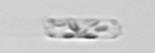
Label: Cerataulina_pelagica